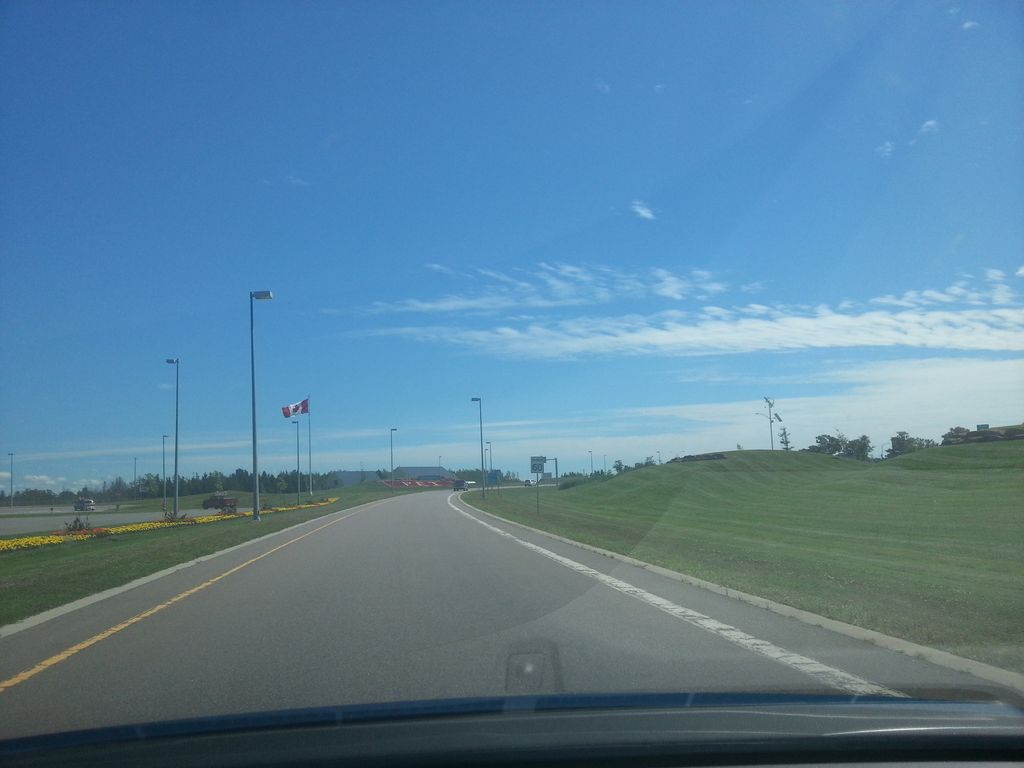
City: charlottetown